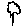
Label: tree